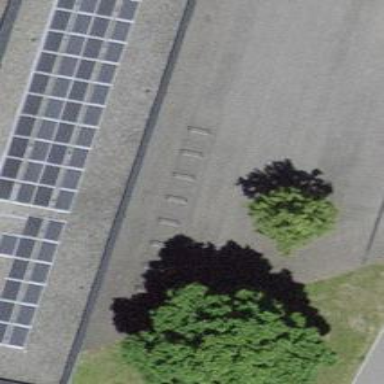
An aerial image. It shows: Bicycle parking area with stands available.